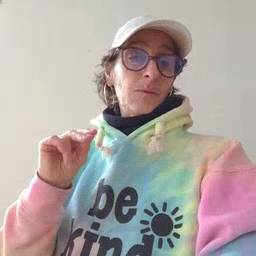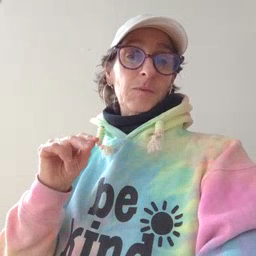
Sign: no